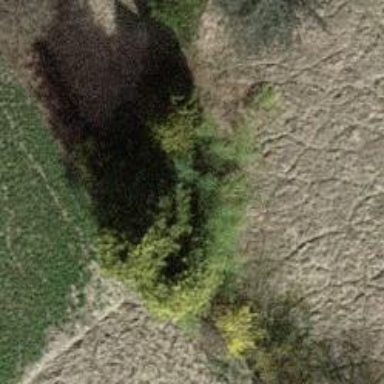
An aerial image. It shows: Evergreen needle-leaved tree.